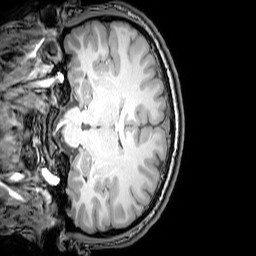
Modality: T1w
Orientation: coronal
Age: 24
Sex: male
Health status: healthy
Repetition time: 0.081 s
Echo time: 0.037 s